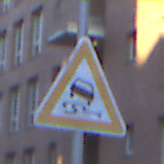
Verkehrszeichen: SchleuderOderRutschgefahr
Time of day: SunriseSunset
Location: Outdoor (Urban)
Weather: Clear
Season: NotSpecified
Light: Natural